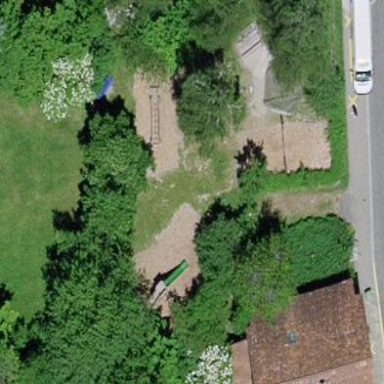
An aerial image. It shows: Playground area for leisure land.